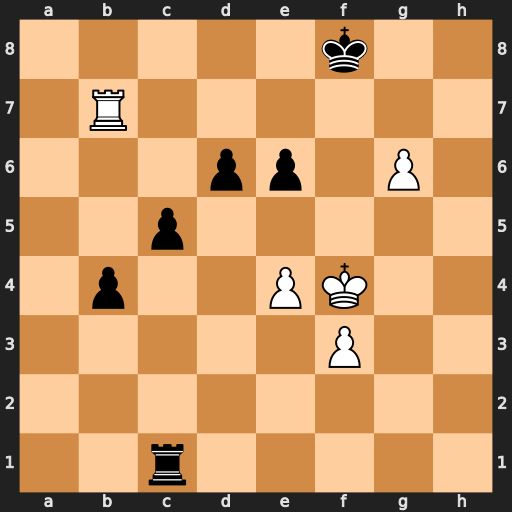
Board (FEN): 5k2/1R6/3pp1P1/2p5/1p2PK2/5P2/8/2r5
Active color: w
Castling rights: -
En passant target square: -
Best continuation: Kg5 Rg1+ Kf6